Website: macys
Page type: billing-address
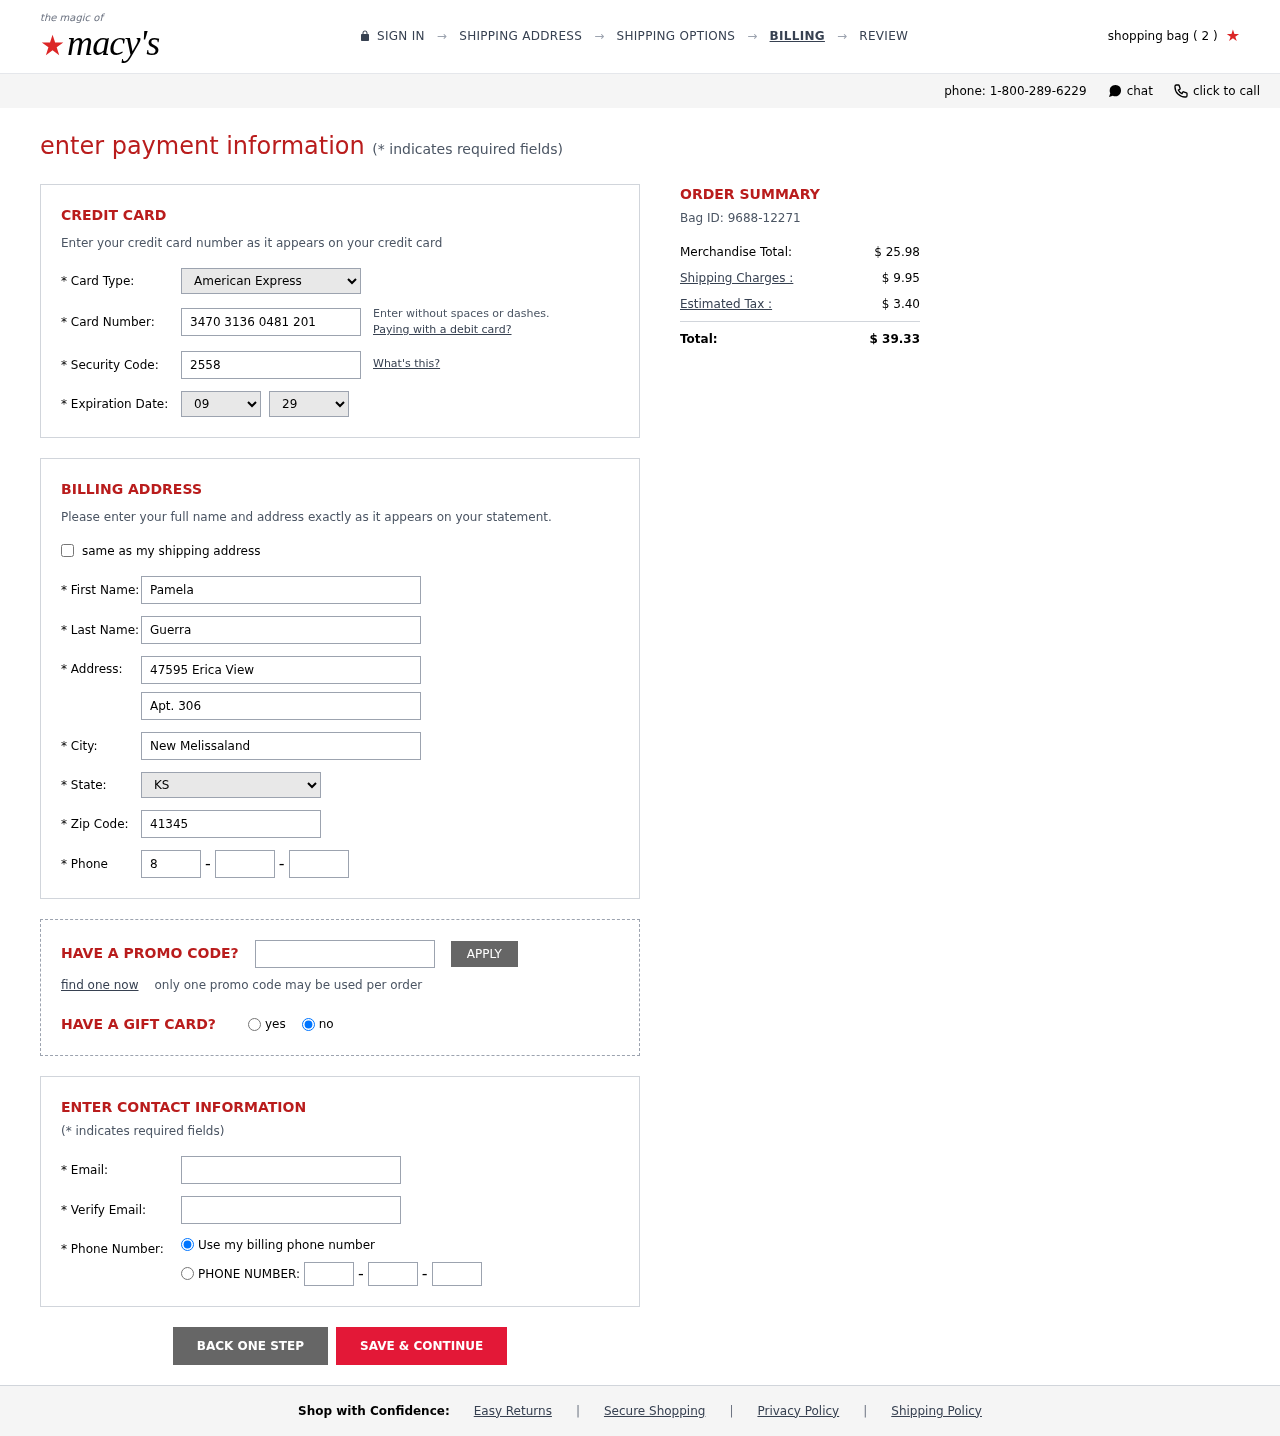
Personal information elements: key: PII_CARD_CVV
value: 2558
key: PII_CARD_EXPIRY_MONTH
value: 09
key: PII_CARD_EXPIRY_YEAR
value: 29
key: PII_CARD_NUMBER
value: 3470 3136 0481 201
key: PII_CARD_TYPE
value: American Express
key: PII_CITY
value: New Melissaland
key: PII_EMAIL
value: pamela.guerra@yahoo.com
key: PII_FIRSTNAME
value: Pamela
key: PII_LASTNAME
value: Guerra
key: PII_PHONE_AREA
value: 822
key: PII_PHONE_PREFIX
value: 461
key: PII_PHONE_SUFFIX
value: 5258
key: PII_POSTCODE
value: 41345
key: PII_STATE_ABBR
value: KS
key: PII_STREET
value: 47595 Erica View
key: PII_STREET2
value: Apt. 306
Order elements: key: ORDER_NUM_ITEMS
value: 2
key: ORDER_ID
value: Bag ID: 9688-12271
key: ORDER_SUBTOTAL
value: $ 25.98
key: ORDER_SHIPPING_COST
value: $ 9.95
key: ORDER_TAX
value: $ 3.40
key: ORDER_TOTAL
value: $ 39.33